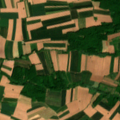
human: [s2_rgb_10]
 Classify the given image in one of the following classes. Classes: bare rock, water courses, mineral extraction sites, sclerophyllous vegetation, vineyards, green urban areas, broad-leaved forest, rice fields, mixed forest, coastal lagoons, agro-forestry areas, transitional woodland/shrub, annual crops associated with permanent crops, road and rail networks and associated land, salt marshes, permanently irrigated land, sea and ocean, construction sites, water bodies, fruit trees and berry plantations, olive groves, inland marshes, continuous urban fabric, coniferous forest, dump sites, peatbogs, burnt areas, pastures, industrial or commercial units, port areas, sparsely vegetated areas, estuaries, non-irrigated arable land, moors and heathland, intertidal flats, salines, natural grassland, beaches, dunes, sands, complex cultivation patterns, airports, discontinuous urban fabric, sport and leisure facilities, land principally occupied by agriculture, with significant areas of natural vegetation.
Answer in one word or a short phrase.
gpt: non-irrigated arable land, land principally occupied by agriculture, with significant areas of natural vegetation, broad-leaved forest